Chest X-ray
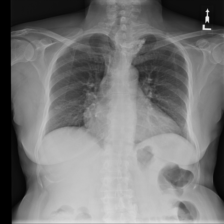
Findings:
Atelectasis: negative
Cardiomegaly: positive
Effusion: negative
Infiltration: negative
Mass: positive
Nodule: negative
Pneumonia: negative
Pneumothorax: negative
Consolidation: negative
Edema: negative
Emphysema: negative
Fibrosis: negative
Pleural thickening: negative
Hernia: negative